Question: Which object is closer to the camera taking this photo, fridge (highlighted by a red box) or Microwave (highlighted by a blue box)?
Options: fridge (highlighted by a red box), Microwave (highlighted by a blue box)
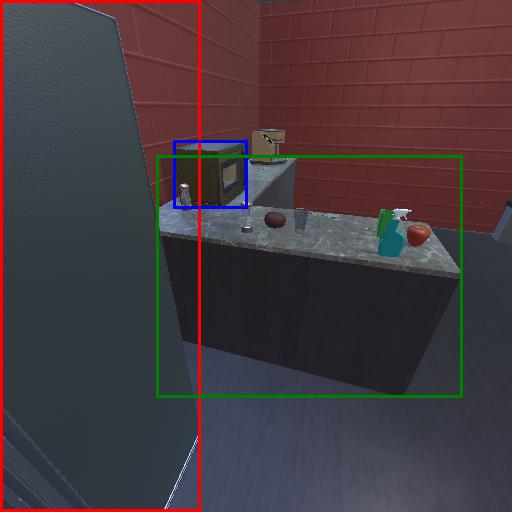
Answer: fridge (highlighted by a red box)